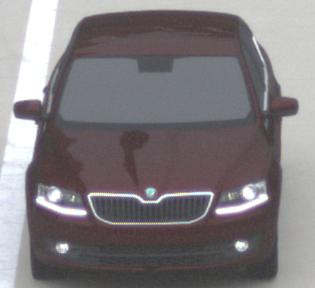
Make: Skoda
Model: Octavia 1.2 TSI
Detailed model: Octavia (III) Limousine
Model produced from: 2013/02
Model produced until: 2015/04
Doors: 5
Color: red
Road condition: dry road
Daytime: midday
Contrast: low contrast